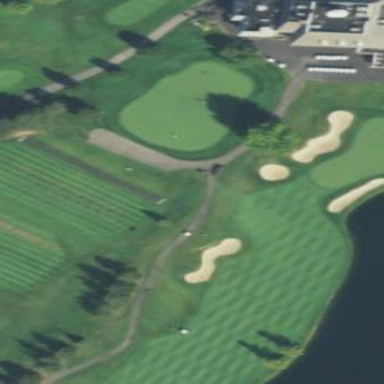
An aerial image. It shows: Grassy area designated for driving range golf.